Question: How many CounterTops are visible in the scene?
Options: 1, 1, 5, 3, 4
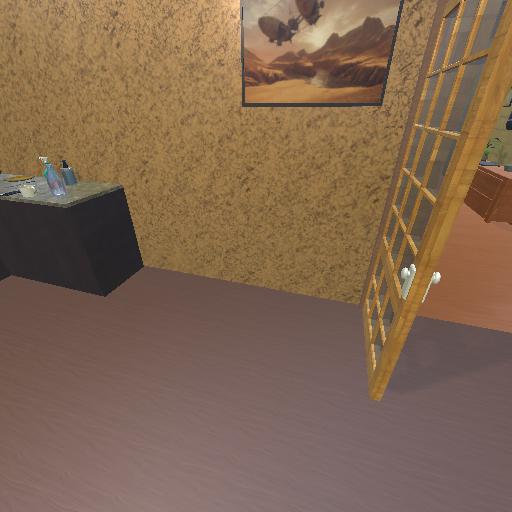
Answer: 1